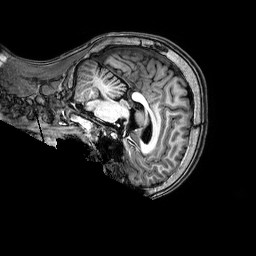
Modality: T1w
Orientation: sagittal
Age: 18
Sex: male
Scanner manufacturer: philips
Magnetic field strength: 3 T
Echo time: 0.0038 s